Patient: sex F, age 35
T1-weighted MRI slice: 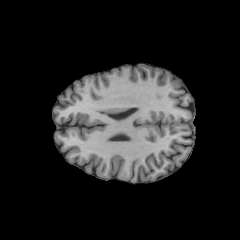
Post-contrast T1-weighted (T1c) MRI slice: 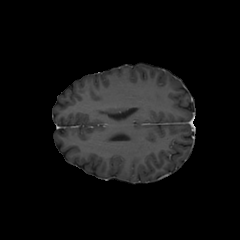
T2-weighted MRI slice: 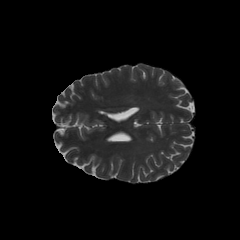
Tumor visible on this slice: no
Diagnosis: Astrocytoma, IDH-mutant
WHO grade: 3